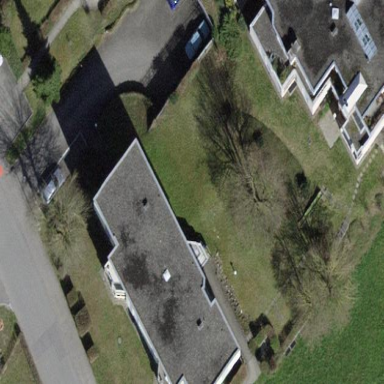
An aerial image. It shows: Building with flat roof.